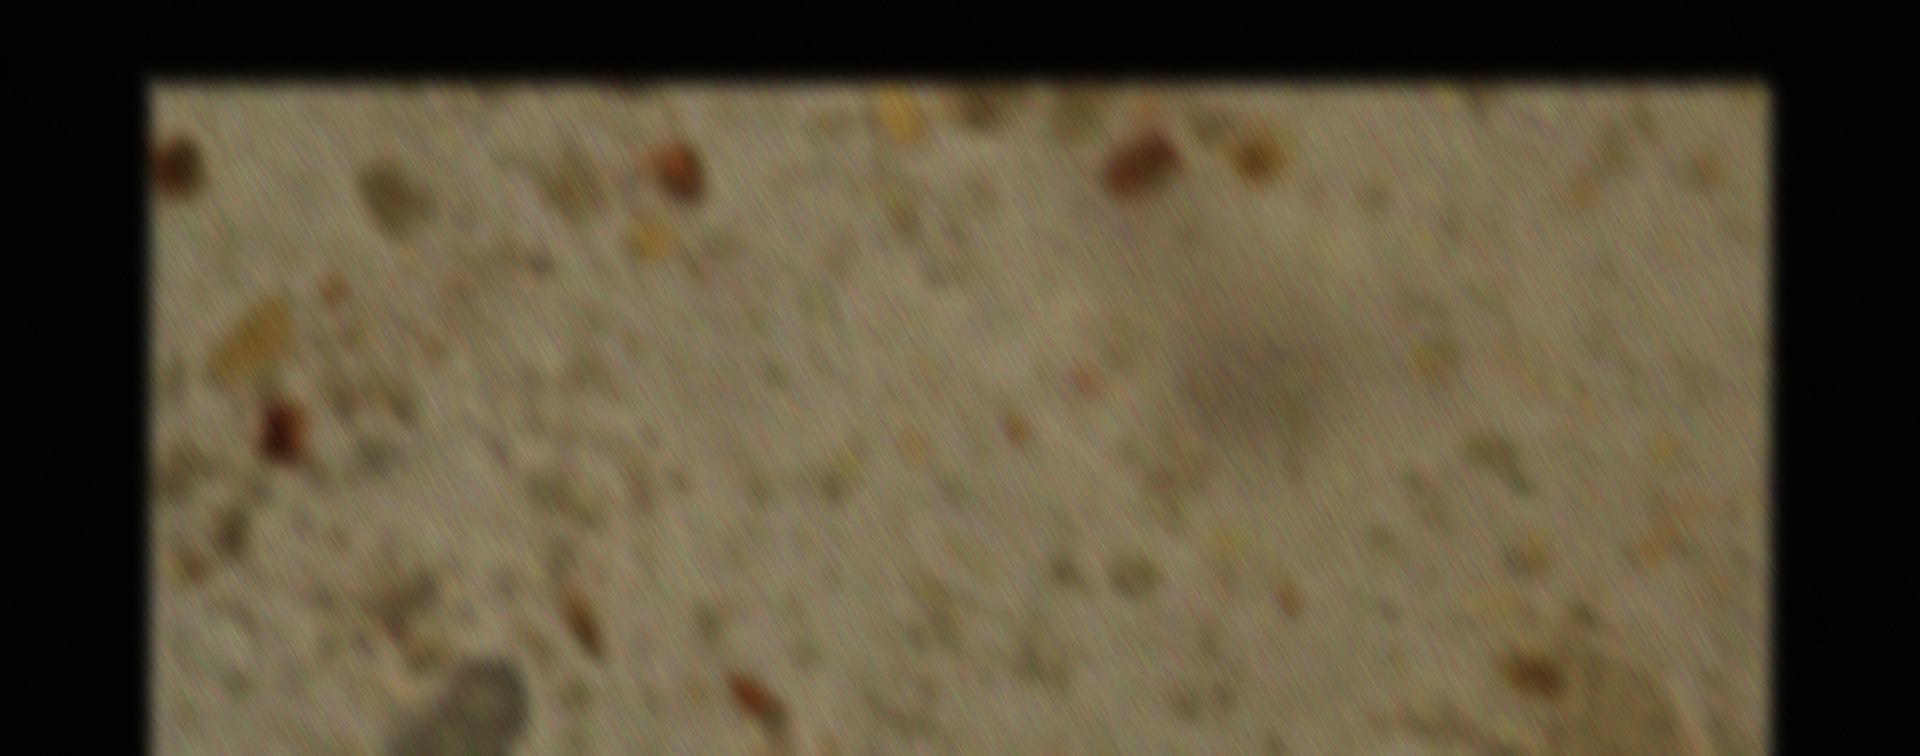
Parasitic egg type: Enterobius vermicularis